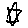
Label: star